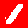
Digit: 1